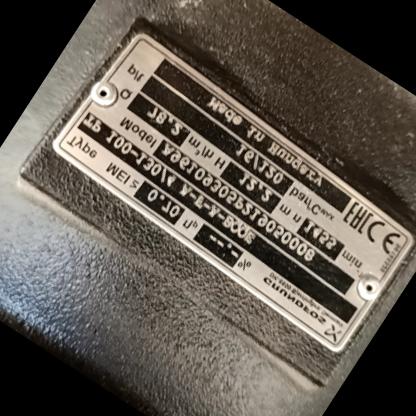
Klasa: tabliczka-znamionowa